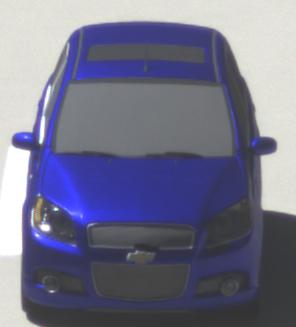
Make: Chevrolet
Model: Aveo 1.2
Detailed model: Aveo
Model produced from: 2008/06
Model produced until: 2011/01
Doors: 3
Color: blue
Road condition: dry road
Daytime: midday
Contrast: high contrast